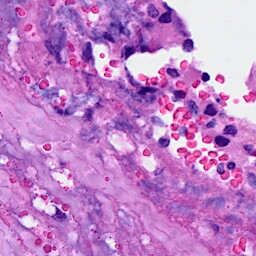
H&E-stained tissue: Breast